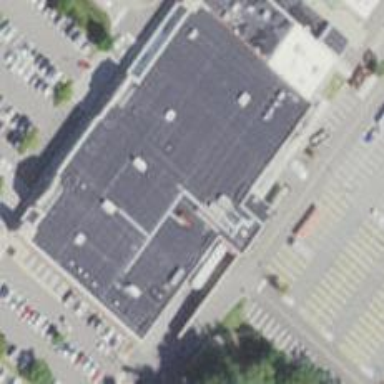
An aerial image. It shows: Supermarket.